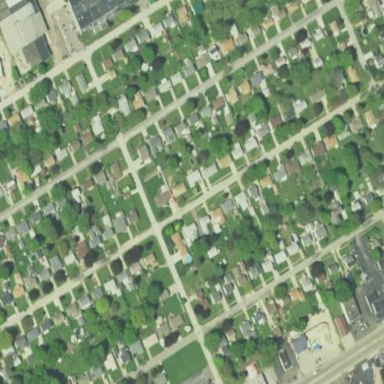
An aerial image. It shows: Neighborhood.